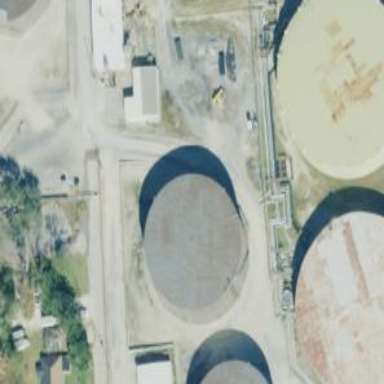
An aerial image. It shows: Building with storage tank.